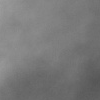
Atmospheric dust classification: dusty